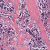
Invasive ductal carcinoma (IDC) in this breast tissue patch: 1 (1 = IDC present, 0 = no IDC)